Question: I have a multi row of radio buttons through a ng-repeat. In Safari the radio buttons render overlapping each other. A photo of the behaviour below:
<URL>
In Chrome it renders as expected photo below.
[
What I am doing wrong? Code below:
'''
<div ng-repeat="item in multi.multiChoice" layout="column" layout-align='start start' ng-if="multi.viewFn()">
<div class='multi-button' flex='70' md-theme="altTheme">
<md-radio-group class='md-primary' ng-model="multi.content.value" >
<div flex layout='row' layout-padding layout-align="start center" ng-style="{'background-color':multi.checkFn('BG',item.value),'color':multi.checkFn('FONT',item.value)}">
<md-radio-button flex ng-value="item.value">
{{item.value}}
</md-radio-button>
</div>
<span </span>
</md-radio-group>
</div>
</div>
<md-button class="md-raised md-warn" aria-label="Edit" ng-click="multi.content.value=null" ng-if="multi.viewFn()">
Clear
</md-button>
<label ng-if="!multi.viewFn()">{{multi.content.value}}</label>
'''
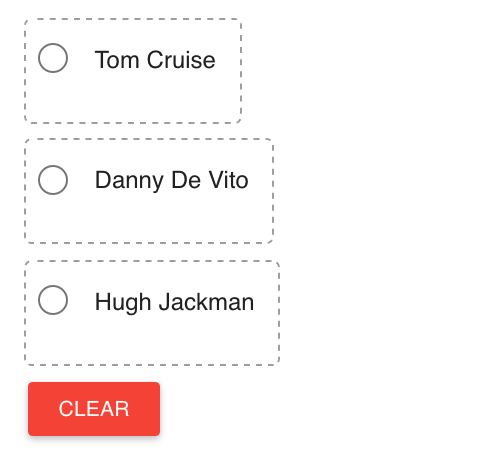
Answer: You need to move the 'ng-repeat' from the outermost 'div' to the parent 'div' of the 'md-radio-button' - <URL>
Markup
'''
<div ng-controller="AppCtrl" ng-cloak="" ng-app="MyApp">
<md-radio-group class='md-primary' ng-model="multi.content.value" >
<div flex layout='row' layout-padding layout-align="start center" ng-style="{'background-color':multi.checkFn('BG',item.value),'color':multi.checkFn('FONT',item.value)}" ng-repeat="item in multi.multiChoice">
<md-radio-button flex ng-value="item.value">{{item.value}}</md-radio-button>
</div>
</md-radio-group>
<md-button class="md-raised md-warn" aria-label="Edit" ng-click="multi.content.value=null">
Clear
</md-button>
<label>{{multi.content.value}}</label>
</div>
'''
JS
'''
.controller('AppCtrl', function($scope) {
$scope.multi = {
multiChoice: [
{value: "Tom Cruise"},
{value: "Danny De Vito"},
{value: "Hugh jackman"}
]
}
});
'''